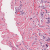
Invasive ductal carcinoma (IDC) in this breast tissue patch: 1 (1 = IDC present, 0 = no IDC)